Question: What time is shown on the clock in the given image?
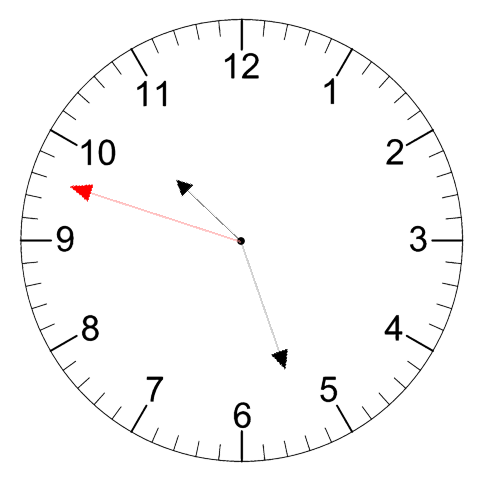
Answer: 10:26:48